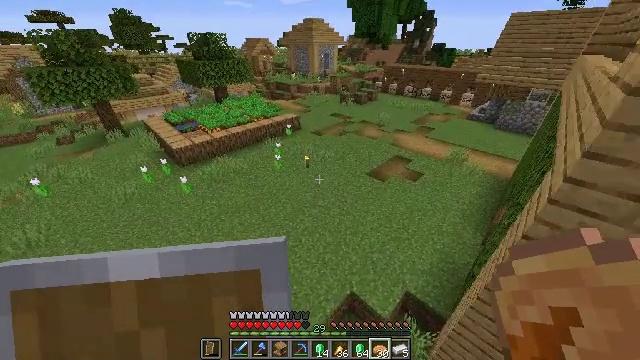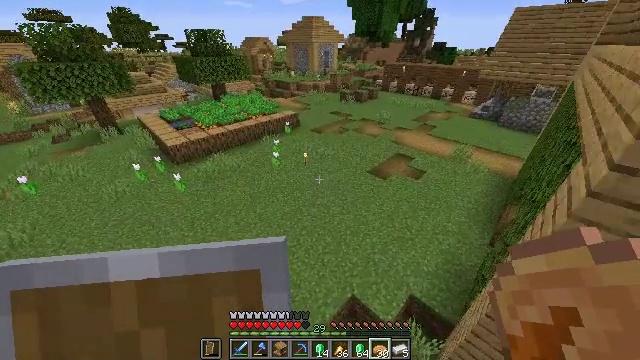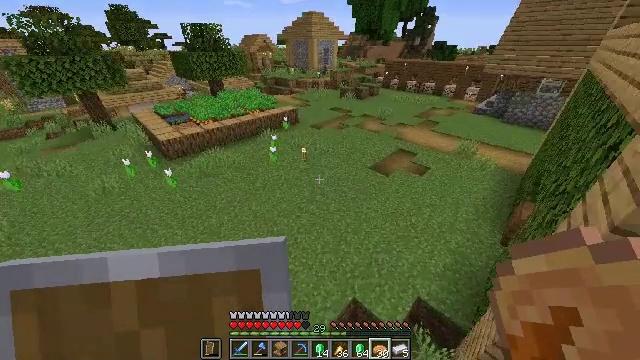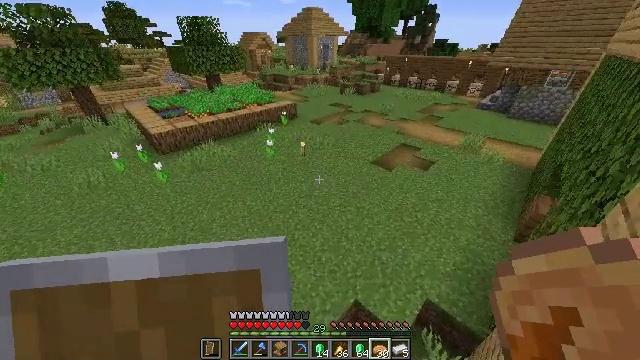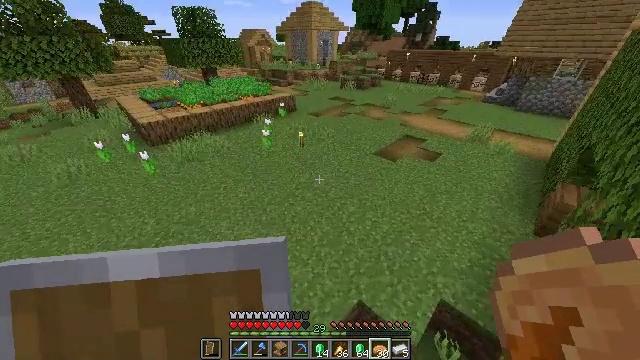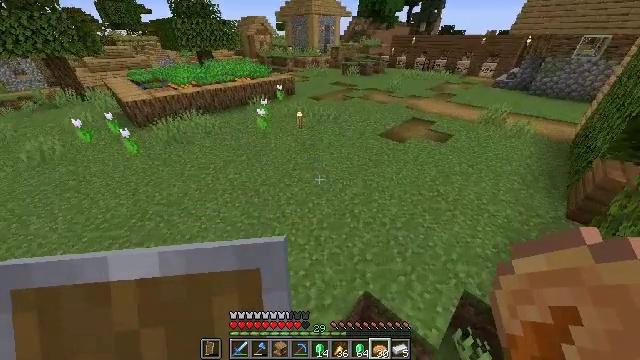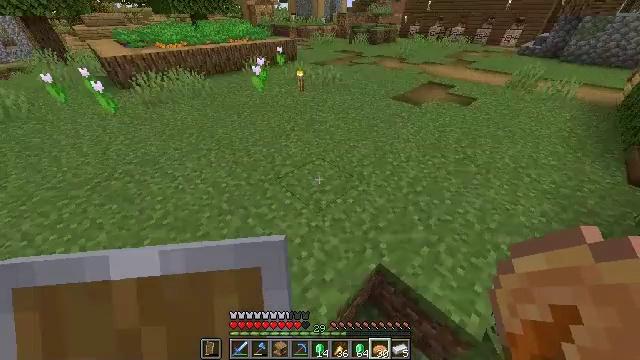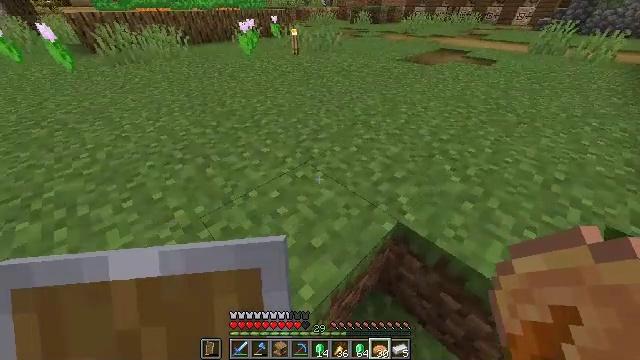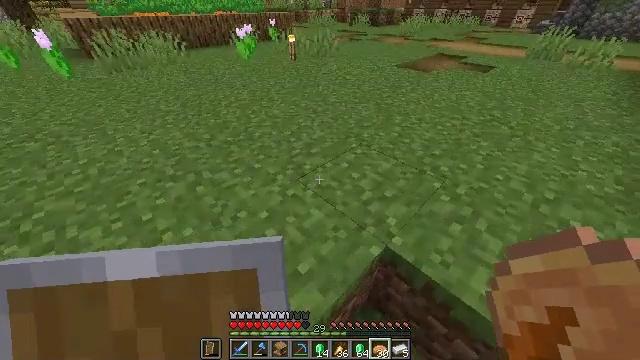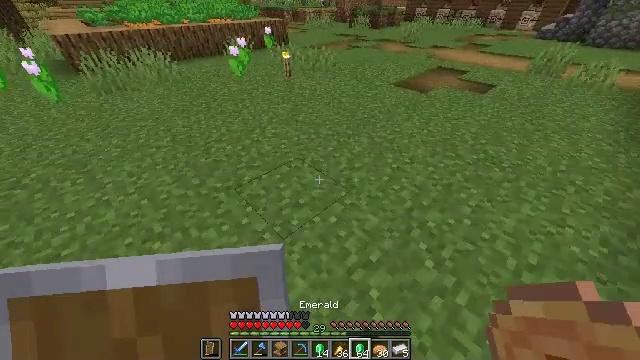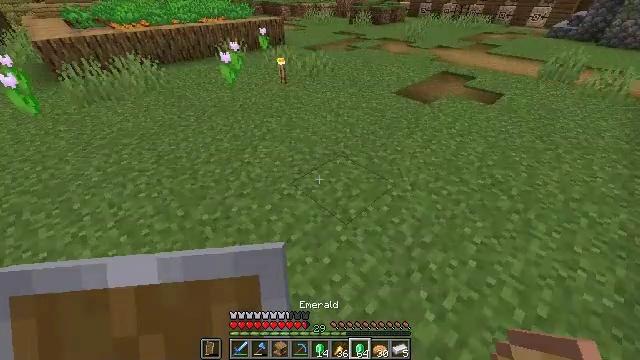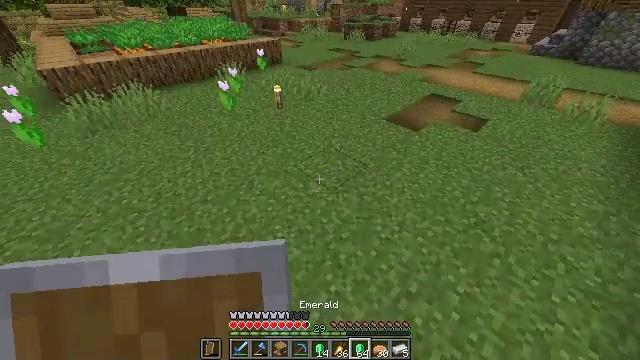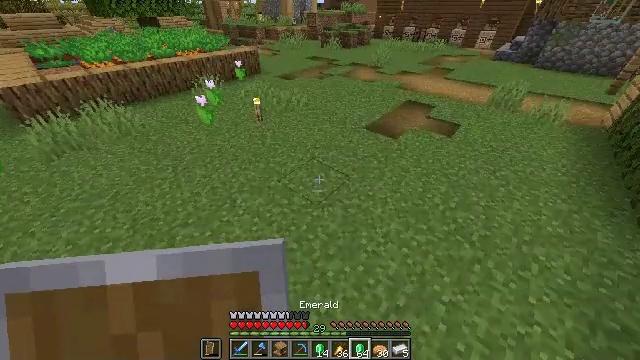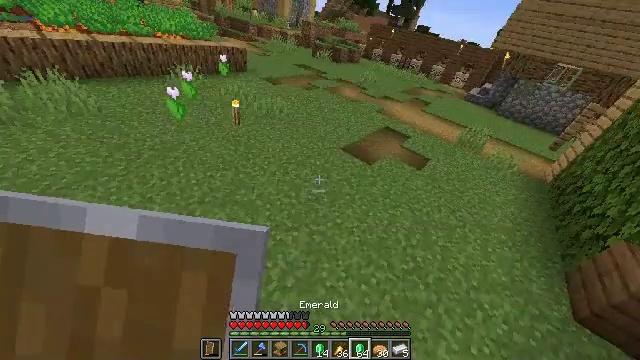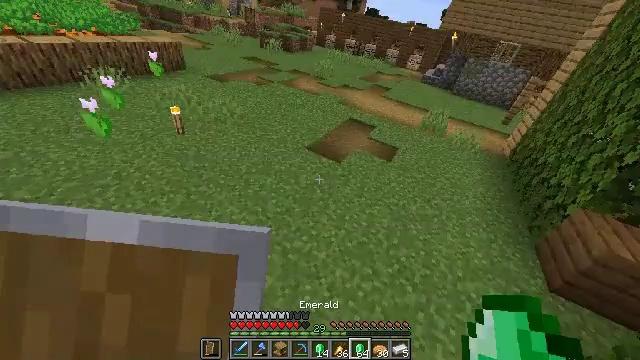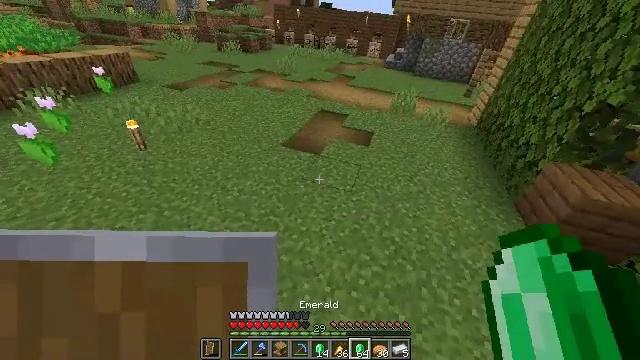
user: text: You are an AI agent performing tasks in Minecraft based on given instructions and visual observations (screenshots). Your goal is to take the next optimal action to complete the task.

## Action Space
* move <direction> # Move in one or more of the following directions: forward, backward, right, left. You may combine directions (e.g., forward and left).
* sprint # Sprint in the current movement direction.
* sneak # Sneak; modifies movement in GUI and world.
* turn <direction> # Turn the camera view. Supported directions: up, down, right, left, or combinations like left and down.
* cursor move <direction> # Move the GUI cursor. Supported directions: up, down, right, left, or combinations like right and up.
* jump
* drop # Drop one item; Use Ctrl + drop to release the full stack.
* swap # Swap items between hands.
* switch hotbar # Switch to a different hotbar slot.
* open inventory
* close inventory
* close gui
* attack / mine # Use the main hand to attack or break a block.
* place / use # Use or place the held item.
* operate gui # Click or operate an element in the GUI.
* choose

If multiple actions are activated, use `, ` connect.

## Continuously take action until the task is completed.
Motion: motion action
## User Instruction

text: Remove birch planks from the inventory.
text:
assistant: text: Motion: move forward, sprint, jump
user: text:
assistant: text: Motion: move forward, sprint, jump
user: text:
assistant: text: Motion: move forward, sprint, jump
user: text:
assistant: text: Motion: move forward, sprint, jump
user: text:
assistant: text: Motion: move forward, sprint, turn down, jump
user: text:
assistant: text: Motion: move forward, sprint, turn left and down, jump
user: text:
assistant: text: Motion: move forward, sprint, turn down, jump
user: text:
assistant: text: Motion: move forward, sprint, jump
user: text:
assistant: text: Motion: move forward, sprint, jump
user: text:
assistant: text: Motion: move forward, sprint
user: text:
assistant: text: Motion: move forward, sprint
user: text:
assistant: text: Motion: move forward, sprint, turn right
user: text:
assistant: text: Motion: move forward, sprint, turn right and up
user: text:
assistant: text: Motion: move forward, sprint, turn right
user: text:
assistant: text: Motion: move forward, sprint, turn right
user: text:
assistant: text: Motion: move forward, sprint
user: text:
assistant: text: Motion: move forward, sprint, jump
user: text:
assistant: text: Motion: move forward, sprint, turn right, jump
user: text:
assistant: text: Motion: move forward, sprint, turn right, jump
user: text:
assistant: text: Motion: move forward, sprint
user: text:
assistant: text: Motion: move forward, sprint
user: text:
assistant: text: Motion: move forward, sprint
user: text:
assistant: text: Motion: move forward, sprint
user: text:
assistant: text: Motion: move forward, sprint, turn right
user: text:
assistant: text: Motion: move forward, turn right
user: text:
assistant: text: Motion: move forward, turn right
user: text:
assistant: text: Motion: move forward, turn right
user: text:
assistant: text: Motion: move forward, turn right
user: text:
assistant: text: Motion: move forward
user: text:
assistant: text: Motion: move forward, turn right